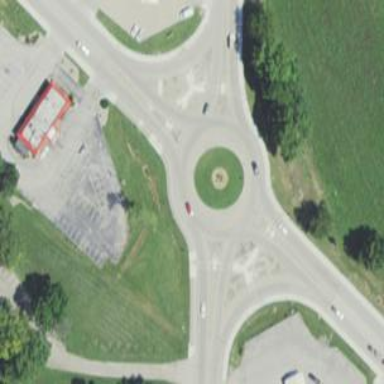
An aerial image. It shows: Primary highway intersecting roundabout.